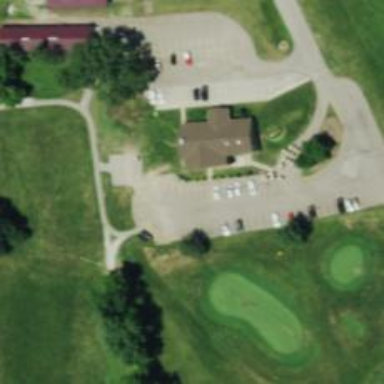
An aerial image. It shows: Well-maintained path in golf course.